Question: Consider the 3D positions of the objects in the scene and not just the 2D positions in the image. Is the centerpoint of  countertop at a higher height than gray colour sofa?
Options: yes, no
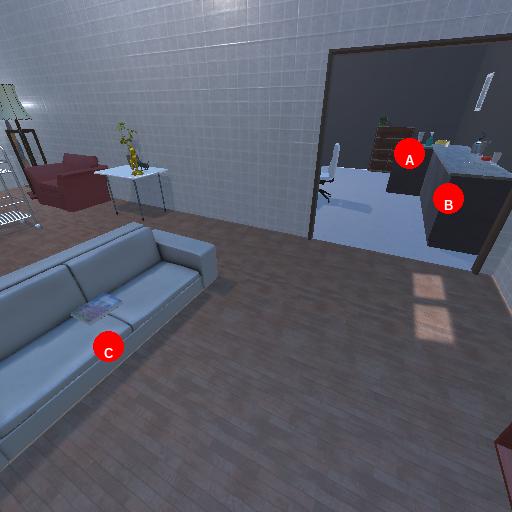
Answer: yes